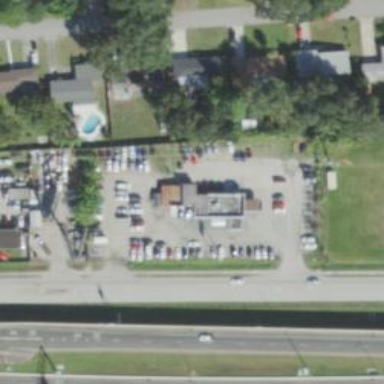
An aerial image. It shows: Car rental facility.